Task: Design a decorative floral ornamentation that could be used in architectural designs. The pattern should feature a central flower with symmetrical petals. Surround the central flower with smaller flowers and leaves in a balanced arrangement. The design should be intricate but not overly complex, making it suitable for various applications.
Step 52:
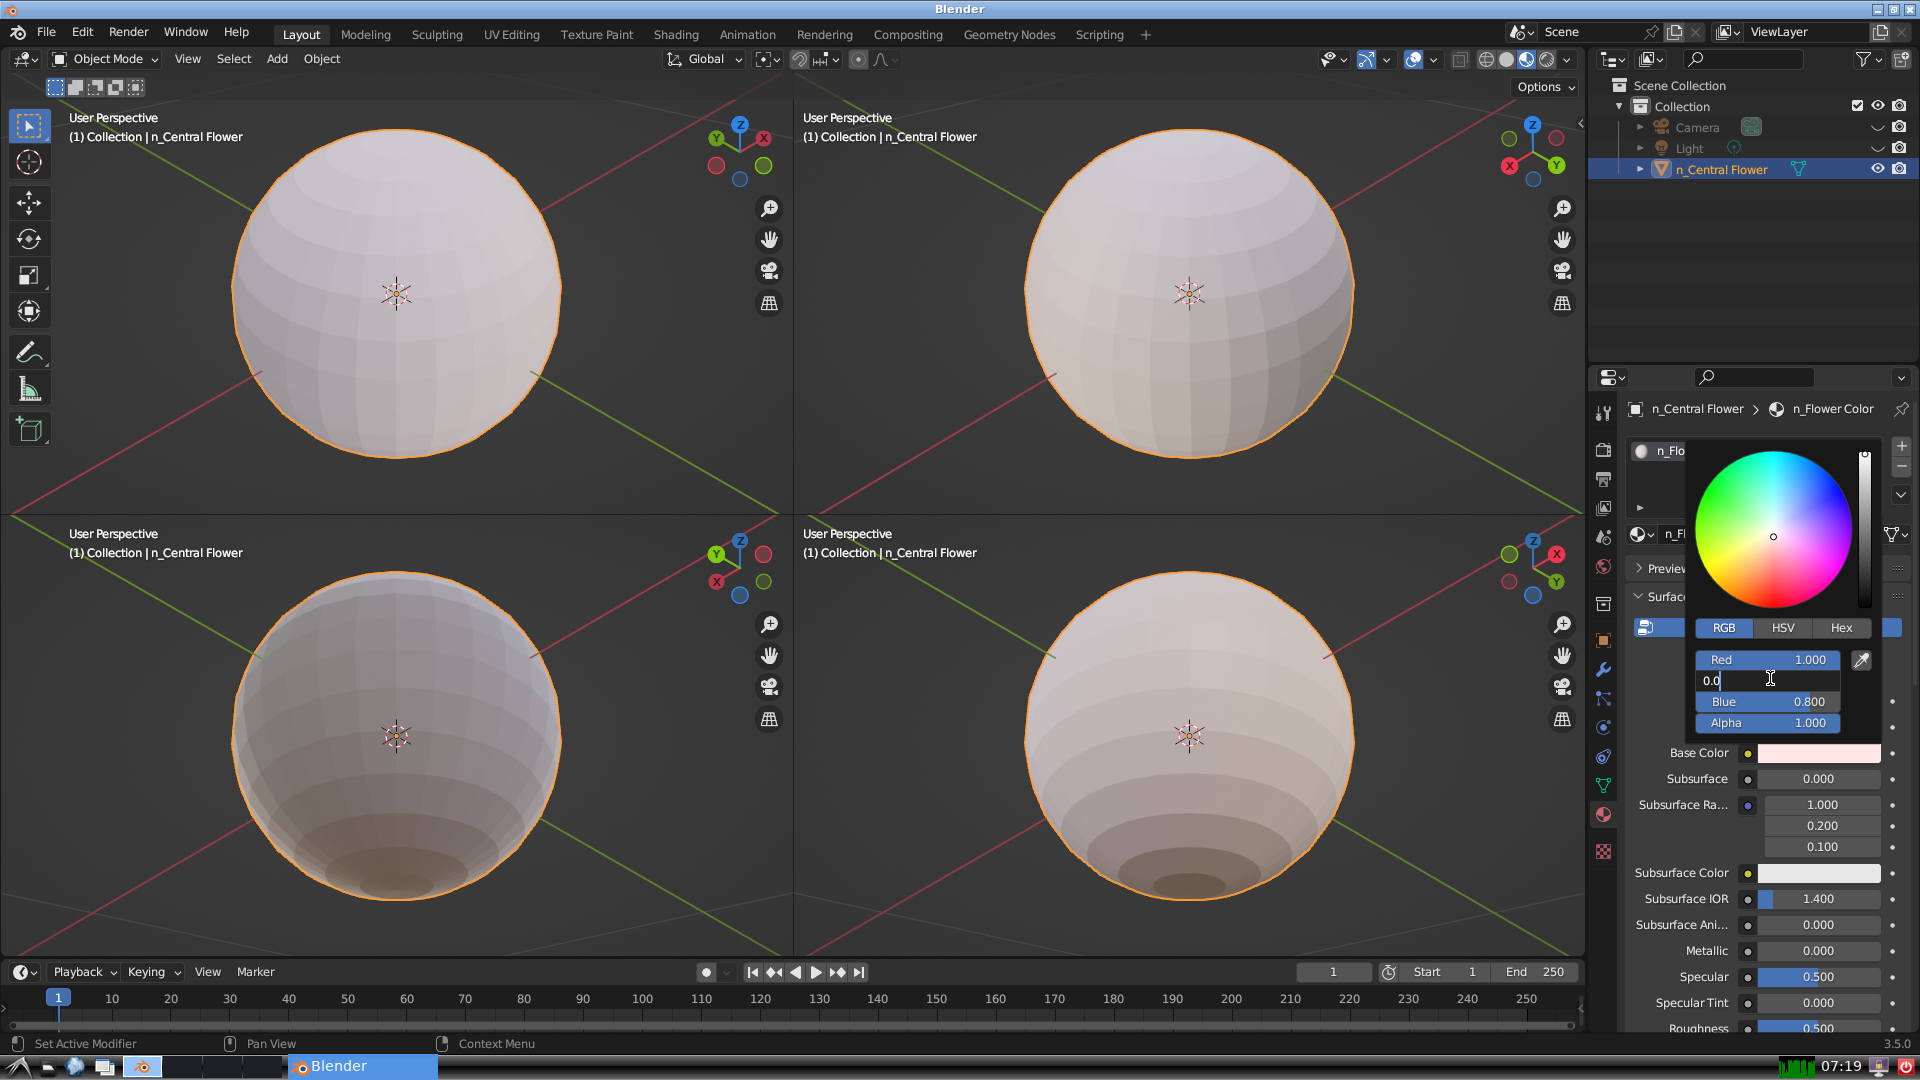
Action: {"key_press": ['Return']}